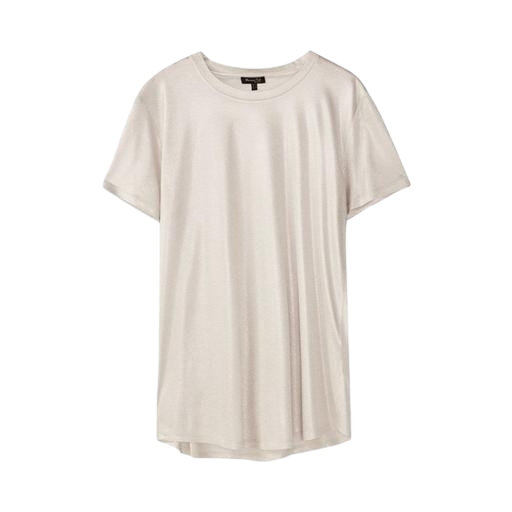
simple light colored tee, simple light colored tee shirt, silver t-shirt, white background